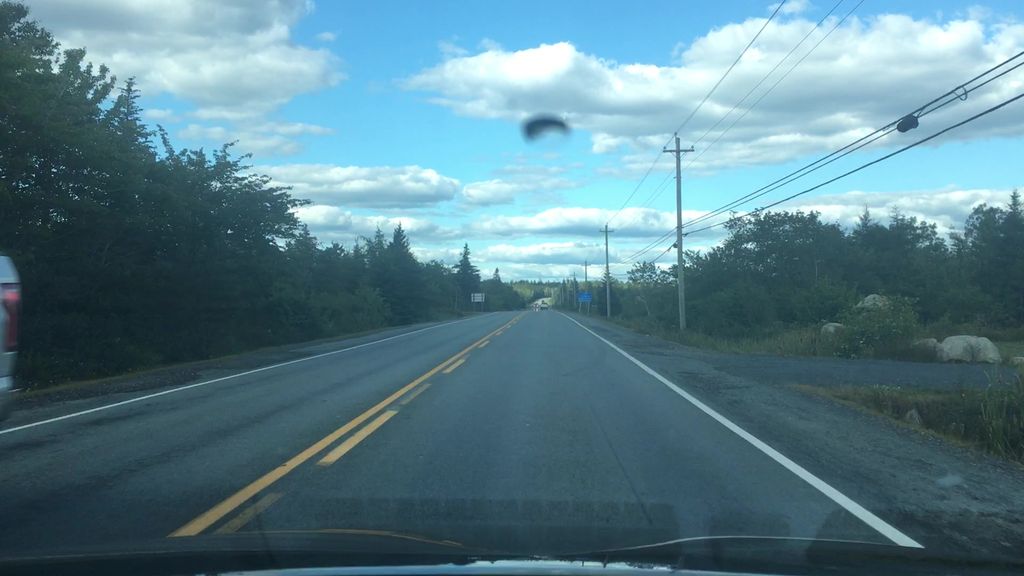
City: halifax